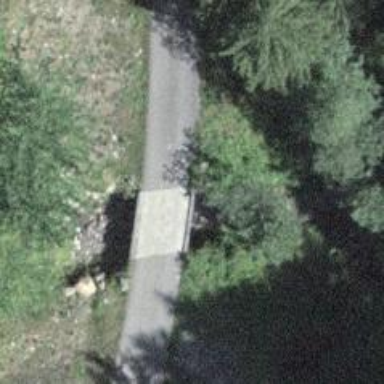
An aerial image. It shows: Paved road bridge with unclassified status.